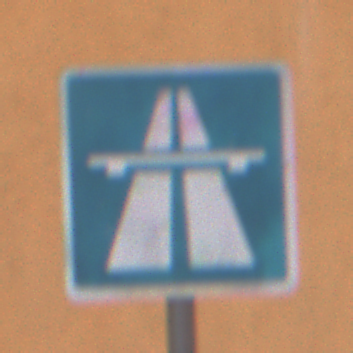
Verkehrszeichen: Autobahn
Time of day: Midday
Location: Outdoor (Urban)
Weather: Overcast
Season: NotSpecified
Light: Natural